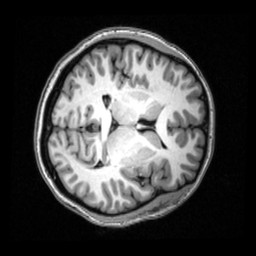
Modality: T1w
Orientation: axial
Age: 22
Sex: female
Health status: healthy
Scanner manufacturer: siemens
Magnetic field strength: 3 T
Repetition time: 2.53 s
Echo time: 0.00339 s